Question: I am trying to build a conferencing solution with gstreamer-java.
I am stuck with the audio part, because every participant should only hear the others, not himself.
I constructed a pipeline (see the included image file).
The whole construct works, if I put a rtpmuxer and a single udpsink / multiudpsink at the end. But in that case, every participant gets all audio streams multiplexed (as expected).
If I do it like in the picture no packets are created (checked with wireshark). Where is my error in reasoning?
(you can pull the image to another tab to be able to read the text)

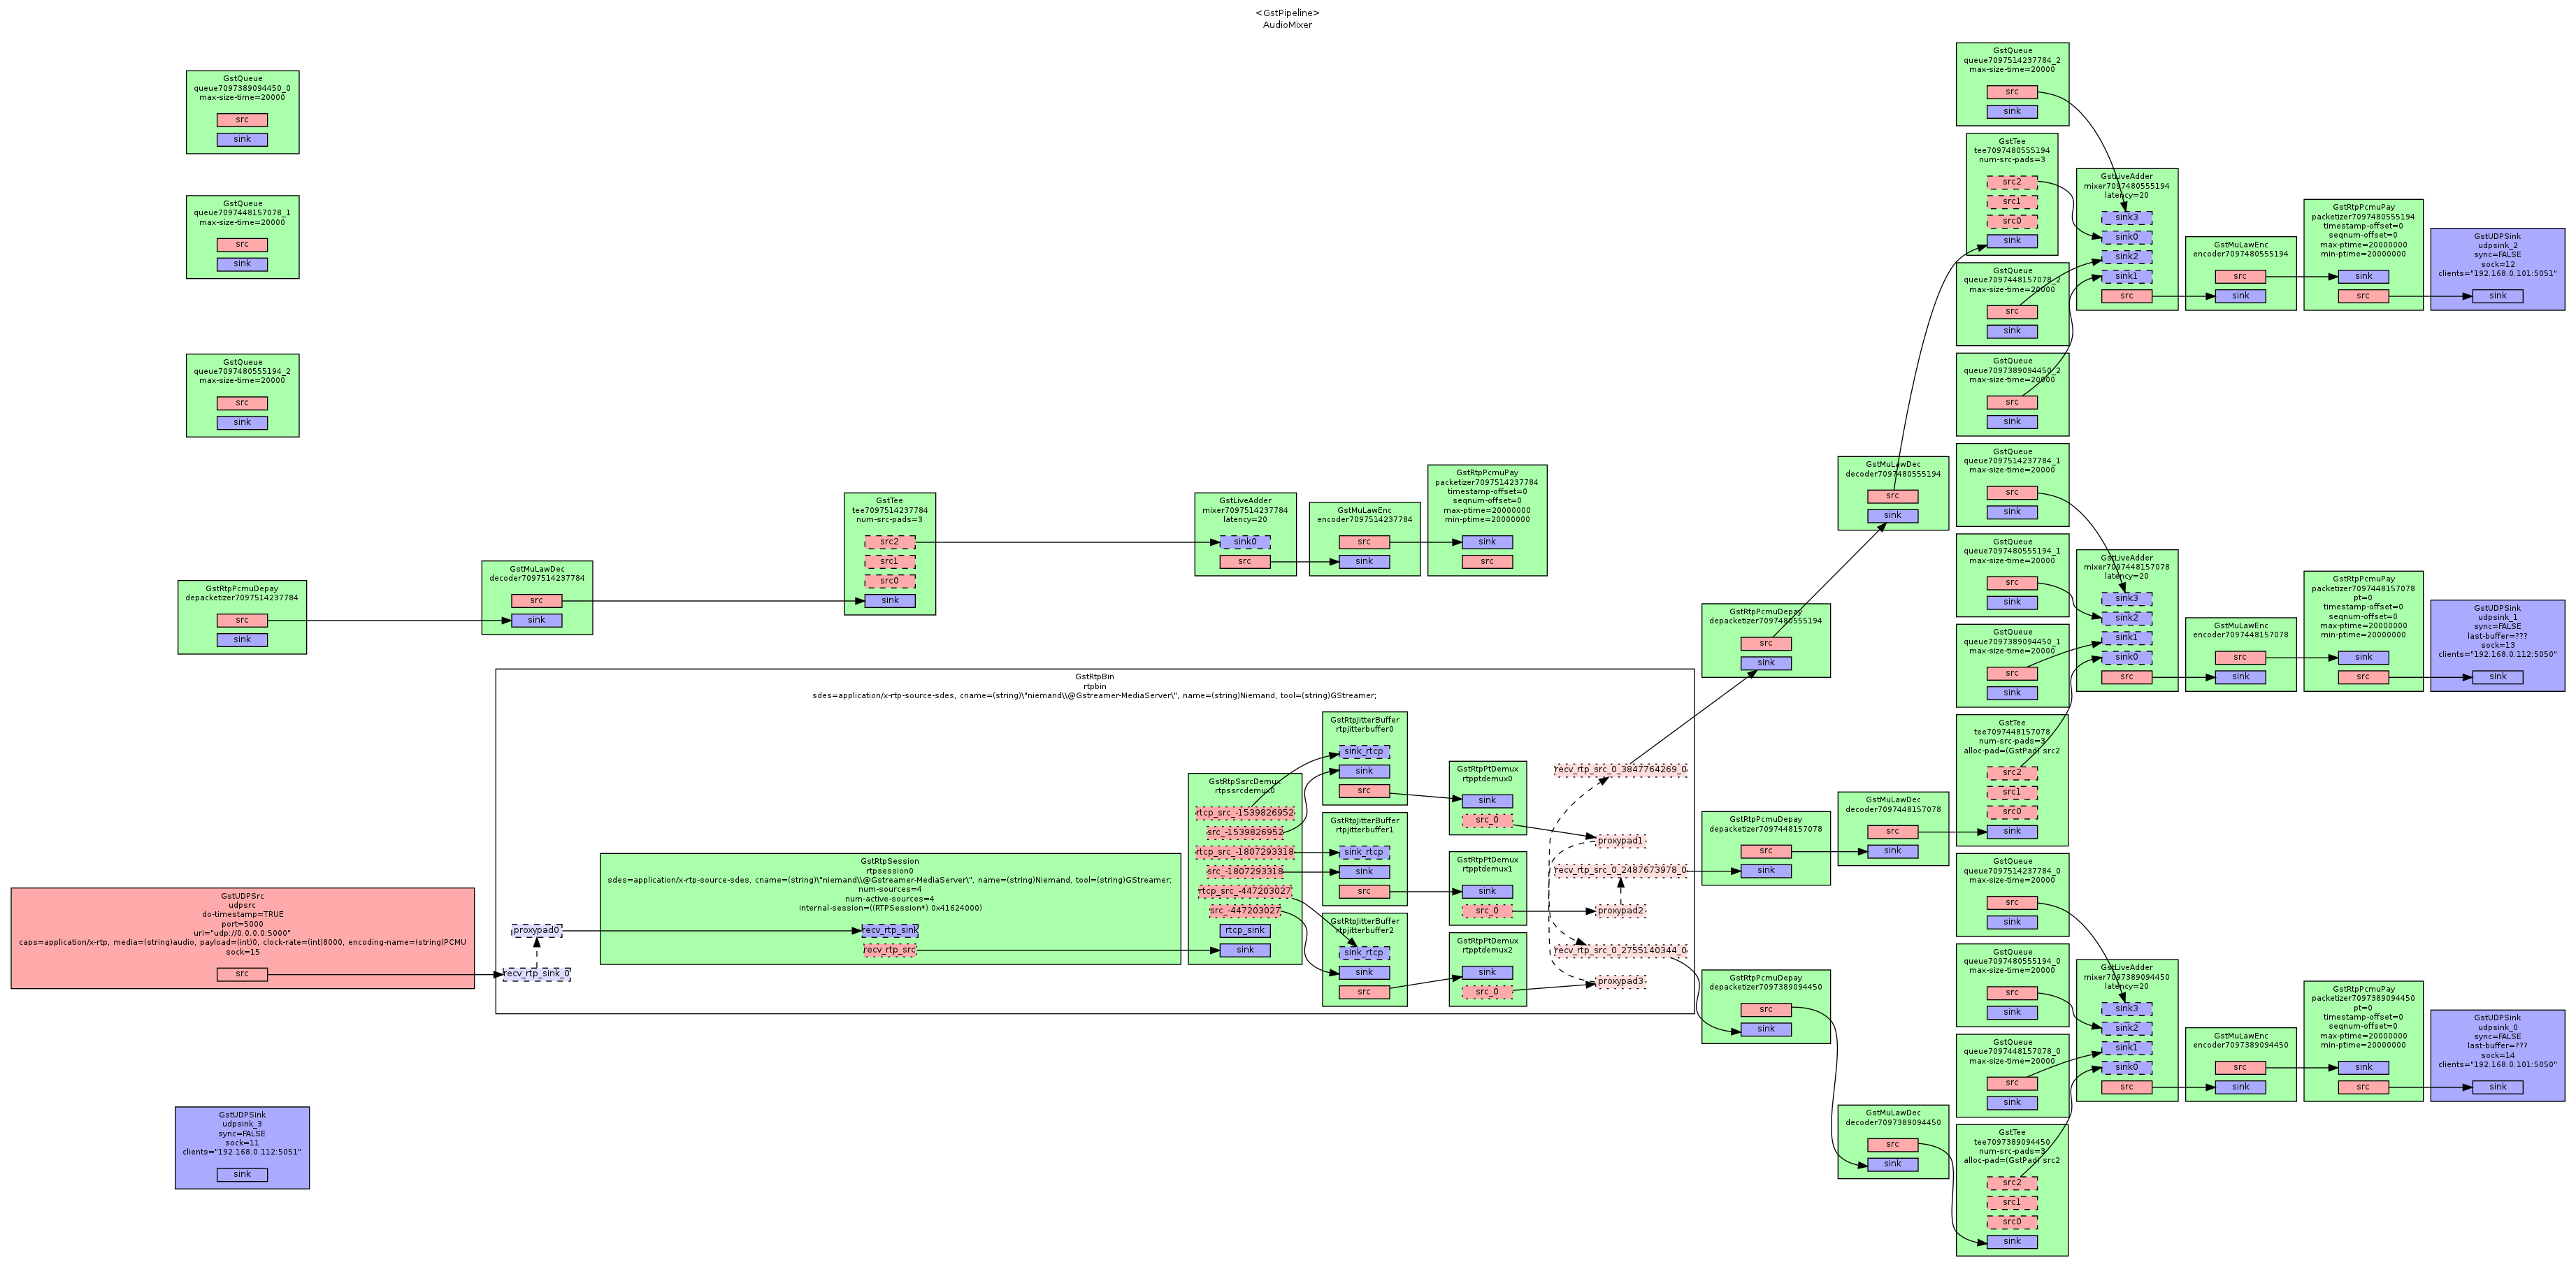
Answer: Its a hell of a pipeline, but it does, what it's supposed to. I added a dump of a dot-file, so you can extract the image of the pipeline for convenience.
'''
GST_DEBUG_DUMP_DOT_DIR=/tmp/ gst-launch --gst-debug-level=2 gstrtpbin name=rtpbin latency=2 sync=false udpsrc name=udpsrc0 caps="application/x-rtp, media=audio, clock-rate=8000, payload=0, encoding-name=PCMU" port=5000 ! rtpbin.recv_rtp_sink_0 rtpbin. ! rtppcmudepay ! mulawdec ! tee name=t0 ! queue max-size-buffers=150 ! liveadder name=mix1 ! mulawenc ! rtppcmupay ! udpsink name=udpsink1 host=192.168.0.101 port=5050 t0. ! queue max-size-buffers=150 ! liveadder name=mix2 ! mulawenc ! rtppcmupay ! udpsink name=udpsink2 host=192.168.0.112 port=5050 rtpbin. ! rtppcmudepay ! mulawdec ! tee name=t1 ! queue max-size-buffers=150 ! liveadder name=mix0 ! mulawenc ! rtppcmupay ! udpsink name=udpsink0 host=192.168.0.101 port=5051 t1. ! queue max-size-buffers=150 ! mix2. rtpbin. ! rtppcmudepay ! mulawdec ! tee name=t2 ! queue max-size-buffers=150 ! mix0. t2. ! queue max-size-buffers=150 ! mix1.
'''